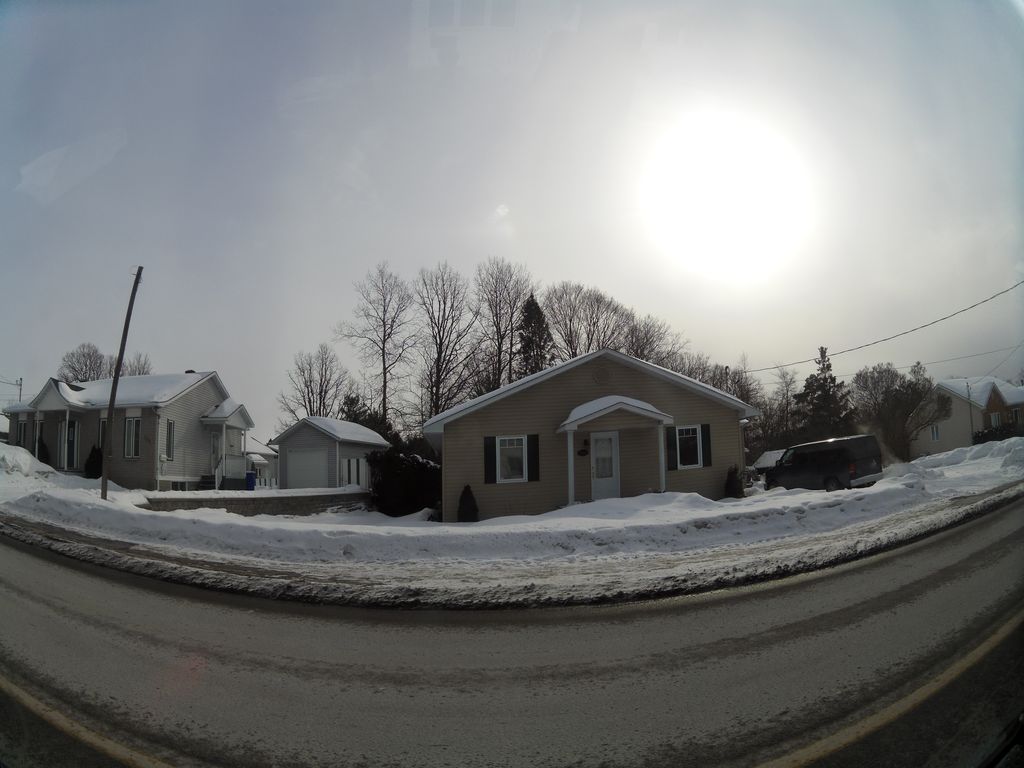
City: ottawa-gatineau